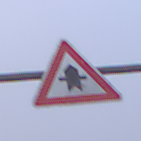
Verkehrszeichen: Vorfahrt
Umgebung: Outdoor, Beach
Tageszeit: SunriseSunset
Wetter: Overcast
Licht: Natural
Jahreszeit: NotSpecified
Kontrast: LowContrast